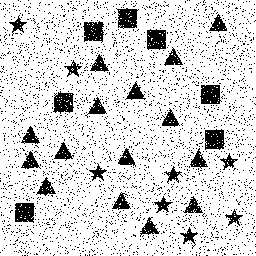
Squares: 7
Triangles: 15
Stars: 8
Total shapes: 30